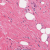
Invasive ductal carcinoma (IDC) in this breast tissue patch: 0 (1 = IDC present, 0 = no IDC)